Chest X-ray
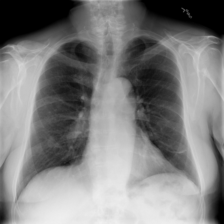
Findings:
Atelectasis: positive
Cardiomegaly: negative
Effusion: negative
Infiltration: positive
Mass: negative
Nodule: negative
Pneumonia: negative
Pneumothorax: negative
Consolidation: negative
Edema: negative
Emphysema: negative
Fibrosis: negative
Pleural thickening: negative
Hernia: negative